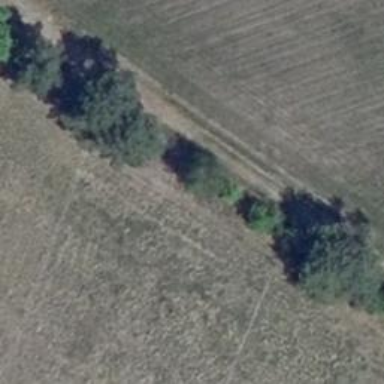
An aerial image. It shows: Deciduous broadleaved tree.